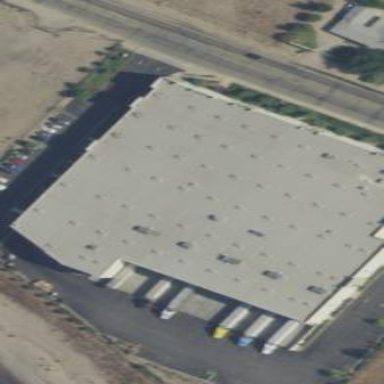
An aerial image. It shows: Industrial building.